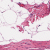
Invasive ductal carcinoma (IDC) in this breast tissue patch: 0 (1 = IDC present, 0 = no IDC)